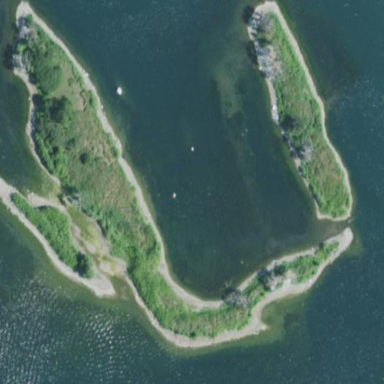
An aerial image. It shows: Islet.